Field crop: tomato
Growth stage: 2
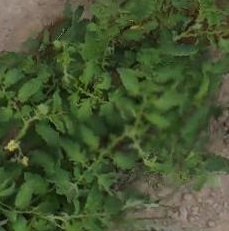
Species: tomato